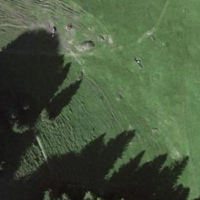
EUNIS habitat code: 23
Species observed at this site:
Parnassia palustris